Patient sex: F
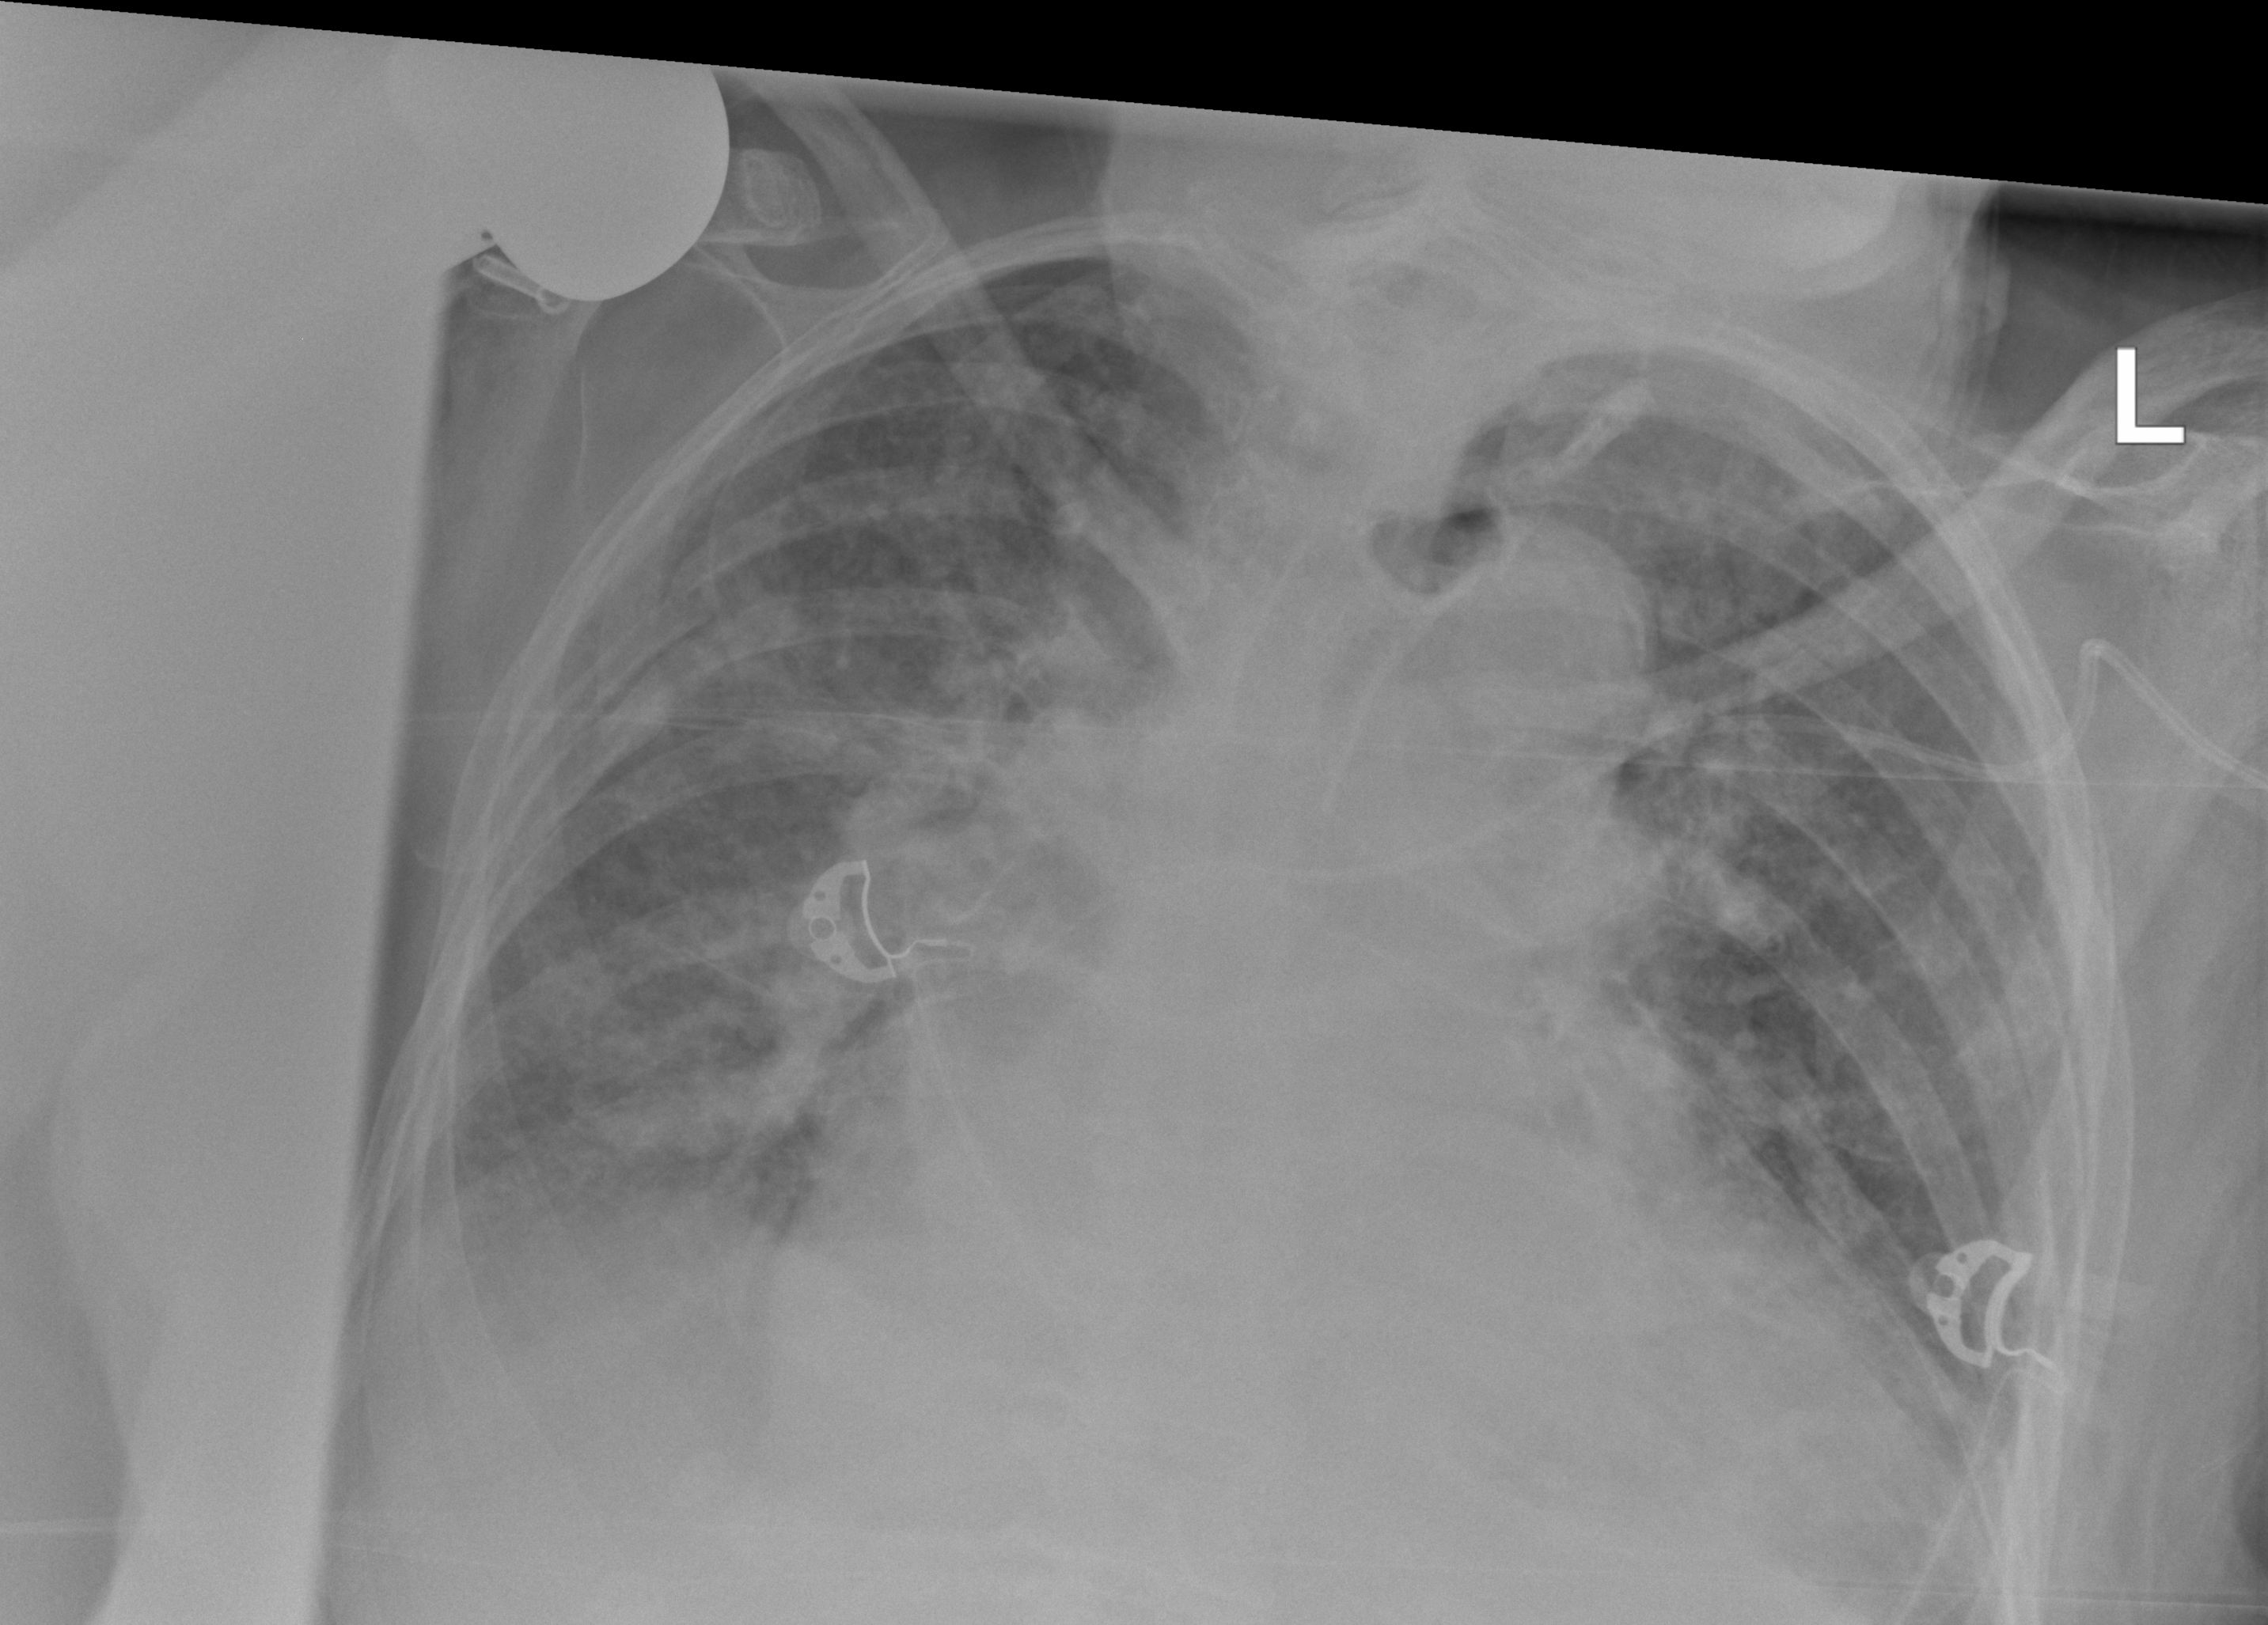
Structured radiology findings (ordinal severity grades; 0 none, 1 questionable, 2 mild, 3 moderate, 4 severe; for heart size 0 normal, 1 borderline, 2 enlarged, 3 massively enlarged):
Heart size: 3
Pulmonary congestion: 3
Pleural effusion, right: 2
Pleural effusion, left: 2
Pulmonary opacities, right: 2
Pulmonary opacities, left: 2
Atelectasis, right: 2
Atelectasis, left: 2